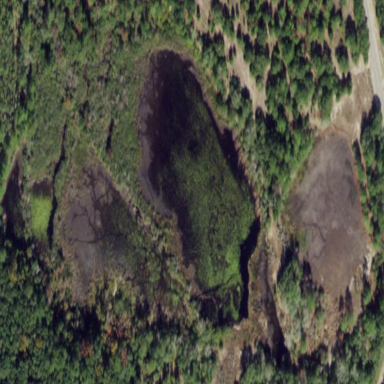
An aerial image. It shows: Marshy wetland area.